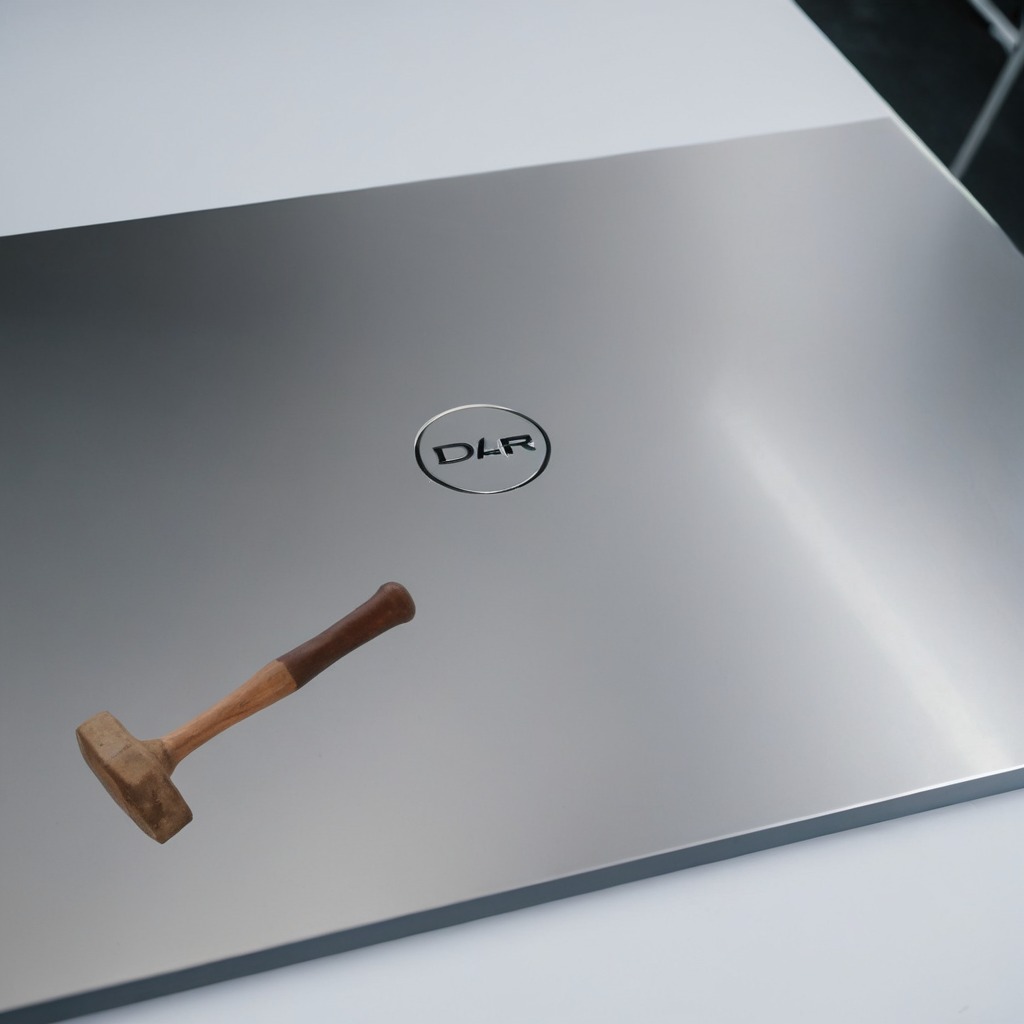
A hammer is lying on the stainless steel table.